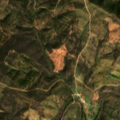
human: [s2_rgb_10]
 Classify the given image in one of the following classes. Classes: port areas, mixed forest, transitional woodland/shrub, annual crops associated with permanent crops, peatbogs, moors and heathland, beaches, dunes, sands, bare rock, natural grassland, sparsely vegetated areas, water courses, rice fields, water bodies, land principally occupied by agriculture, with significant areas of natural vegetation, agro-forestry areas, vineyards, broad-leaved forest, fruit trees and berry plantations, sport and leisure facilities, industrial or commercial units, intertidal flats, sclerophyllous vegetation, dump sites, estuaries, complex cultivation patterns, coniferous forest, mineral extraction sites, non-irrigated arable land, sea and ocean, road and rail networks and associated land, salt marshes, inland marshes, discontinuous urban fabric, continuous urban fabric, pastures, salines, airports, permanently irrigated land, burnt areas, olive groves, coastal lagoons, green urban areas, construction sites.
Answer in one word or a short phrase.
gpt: land principally occupied by agriculture, with significant areas of natural vegetation, agro-forestry areas, coniferous forest, sclerophyllous vegetation, transitional woodland/shrub